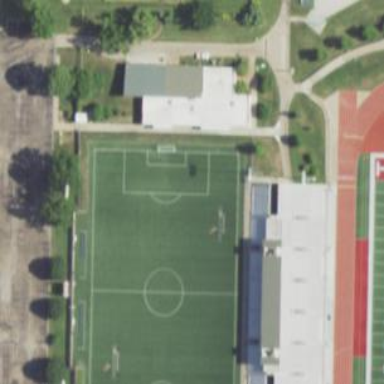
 providing space for leisure and sports activities."